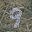
Label: 9